Question: I added this <URL> to my netbeans 7.2 IDE. Then, when I restarted the program and tried to open it again it did not open
as shown in this picture

I tried to restore my Windows system to previous restore point but the problem still exist.
any ideas how to solve this problem
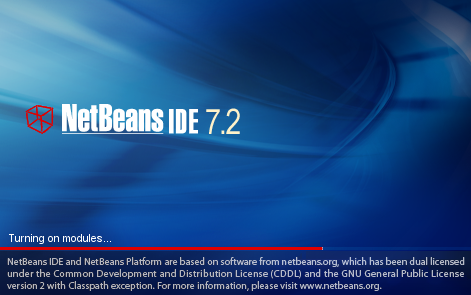
Answer: I've tested the repository that they advised you to adding in the your Netbeans install.
But really has reference to many more plugins and features installed,
if you add this repository after upgrade the NetBeansIDE you will see that all base modules and practically you will have another version of netbeans installed.
I advise you to uninstall your current netbeans without deleting your workspace and reinstall your netbeans downloaded directly from the official website.
>